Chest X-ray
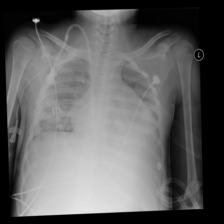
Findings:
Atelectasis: positive
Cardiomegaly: negative
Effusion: positive
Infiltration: positive
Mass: negative
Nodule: negative
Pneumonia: negative
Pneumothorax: negative
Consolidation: negative
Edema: negative
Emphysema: negative
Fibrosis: negative
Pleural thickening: negative
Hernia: negative